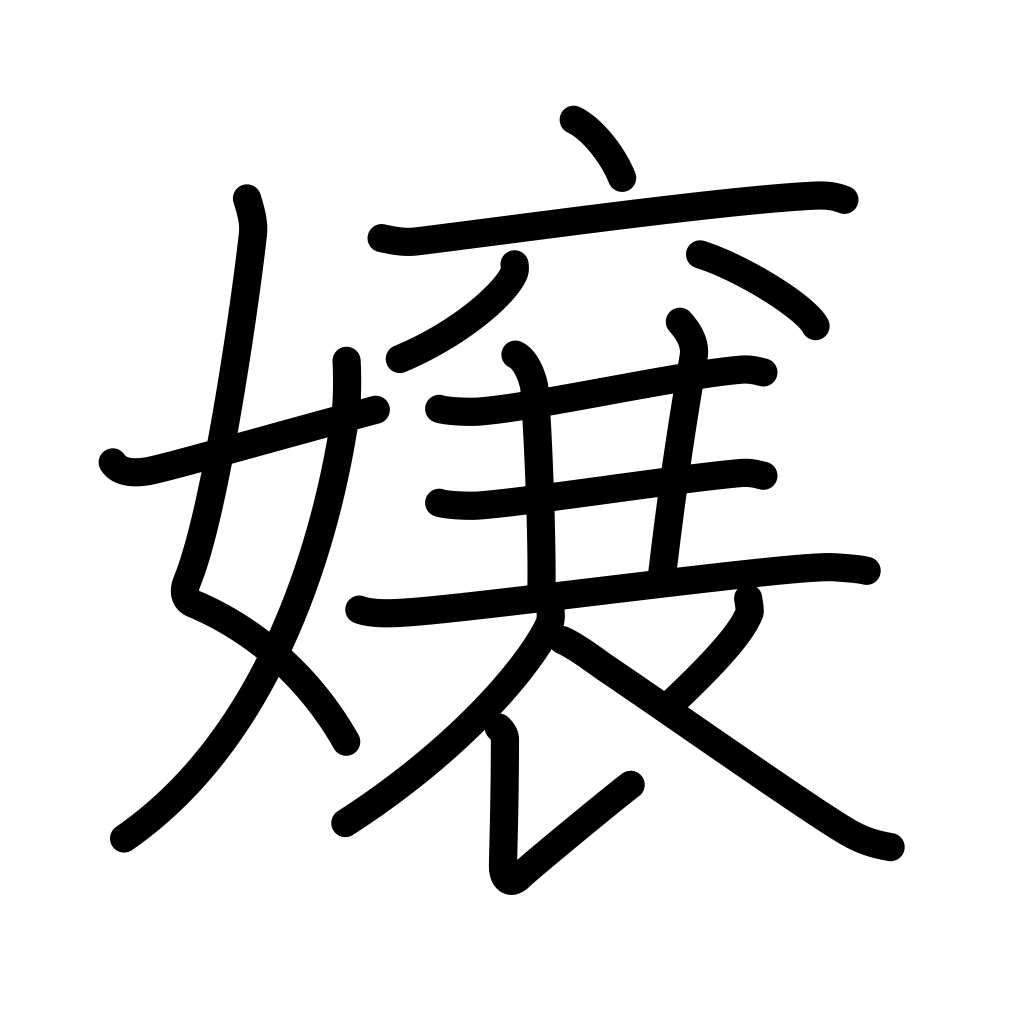
Meaning: lass, girl, Miss, daughter